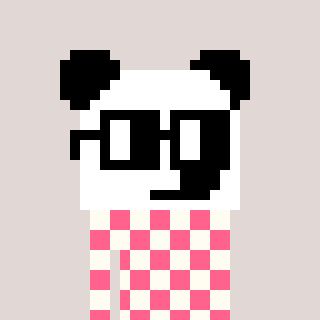
a pixel art character with square black glasses, a panda-shaped head and a grayscale-colored body on a warm background